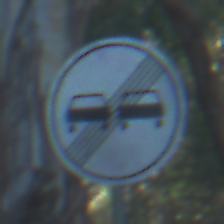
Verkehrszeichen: EndeUeberholverbot
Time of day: MorningAfternoon
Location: Outdoor (Nature)
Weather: Clear
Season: NotSpecified
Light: Natural